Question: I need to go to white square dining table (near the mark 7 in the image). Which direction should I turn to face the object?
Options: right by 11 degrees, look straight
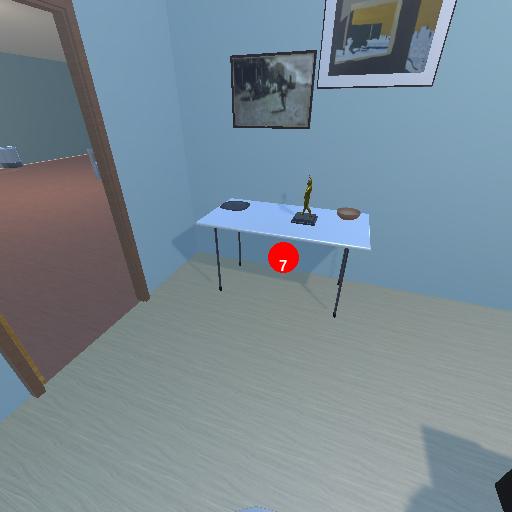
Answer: right by 11 degrees